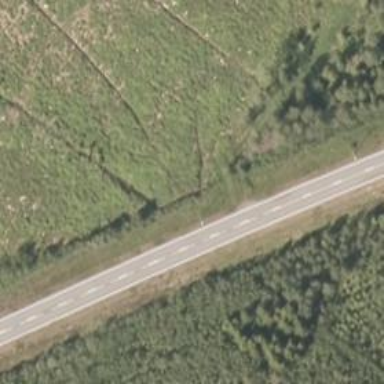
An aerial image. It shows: Primary highway with asphalt surface.